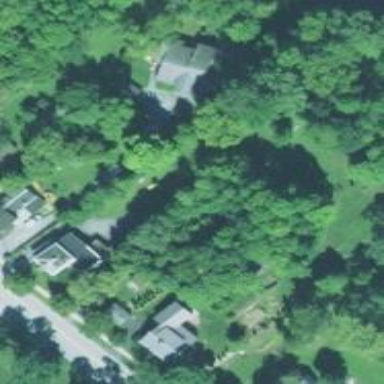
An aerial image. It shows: Beautiful woodland covered with trees.